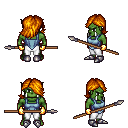
a pixel art fantasy rpg character, male body template, orc, green skin, blue vest, white pants, dark blonde swoop hairstyle, gold gloves, metal boots, spear, four views (front, back, left, right), 2x2 character sprite sheet, small pixel art, hard edges, no anti-aliasing